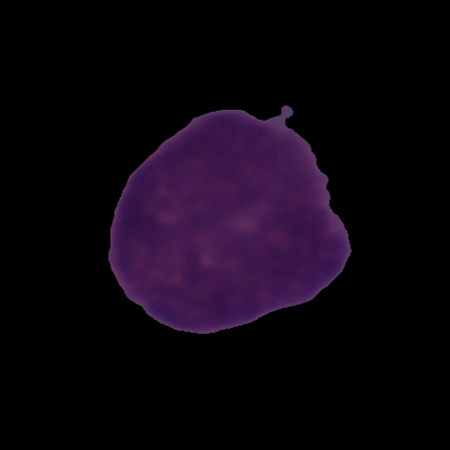
Label: cancer